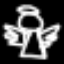
Label: angel